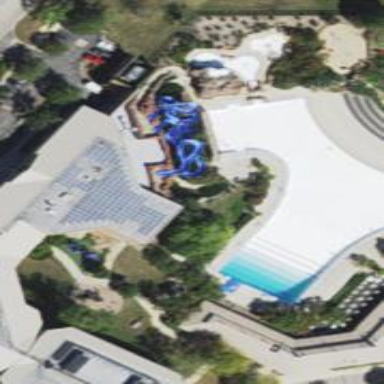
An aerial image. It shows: Water slide attraction.